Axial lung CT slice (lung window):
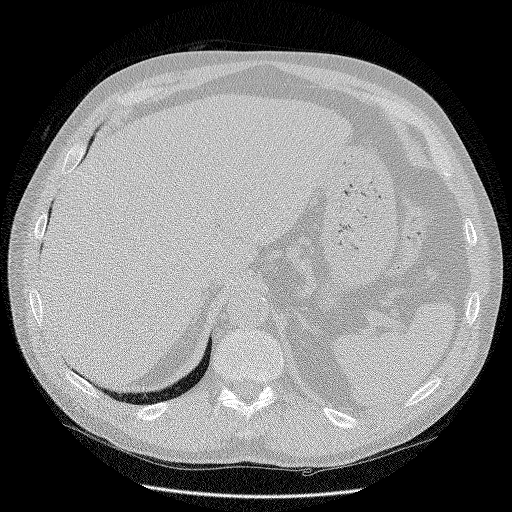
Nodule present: no